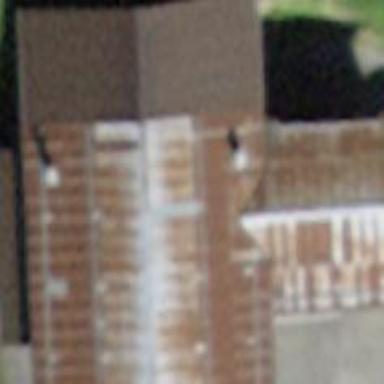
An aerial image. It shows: Barn.